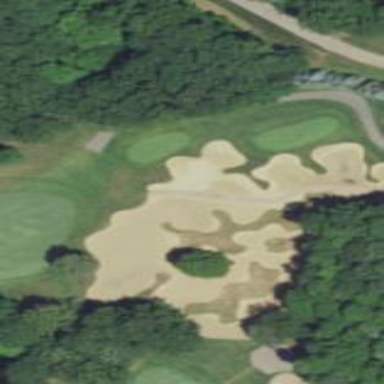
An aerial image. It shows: Golf bunker filled with sandy terrain.